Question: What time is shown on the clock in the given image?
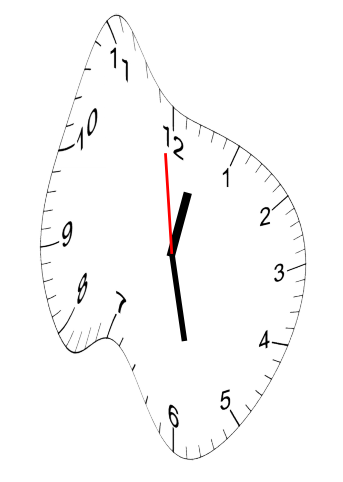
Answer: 12:27:59